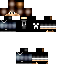
A male human skin with dark skin, wearing brown long hair dressed in a blue hoodie and black pants, featuring a closed mouth.